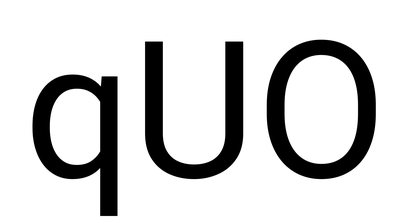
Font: Roboto_Regular